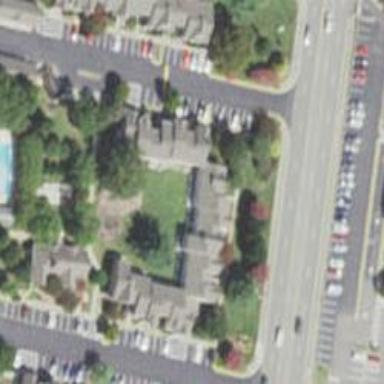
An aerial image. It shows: Building.